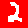
Digit: 2